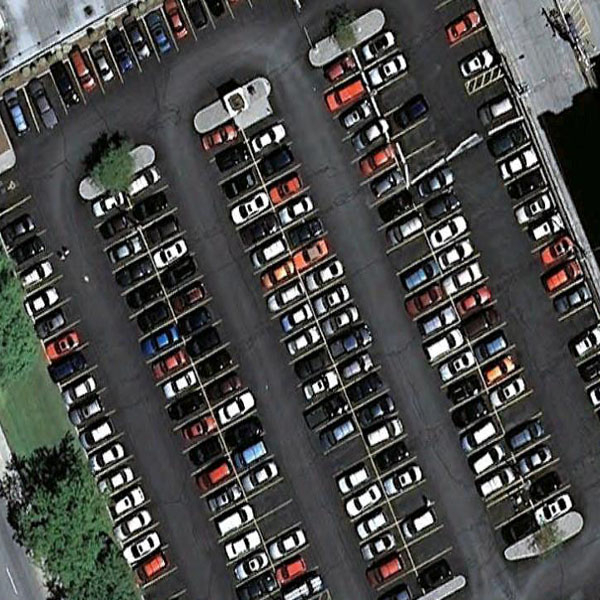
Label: Parking